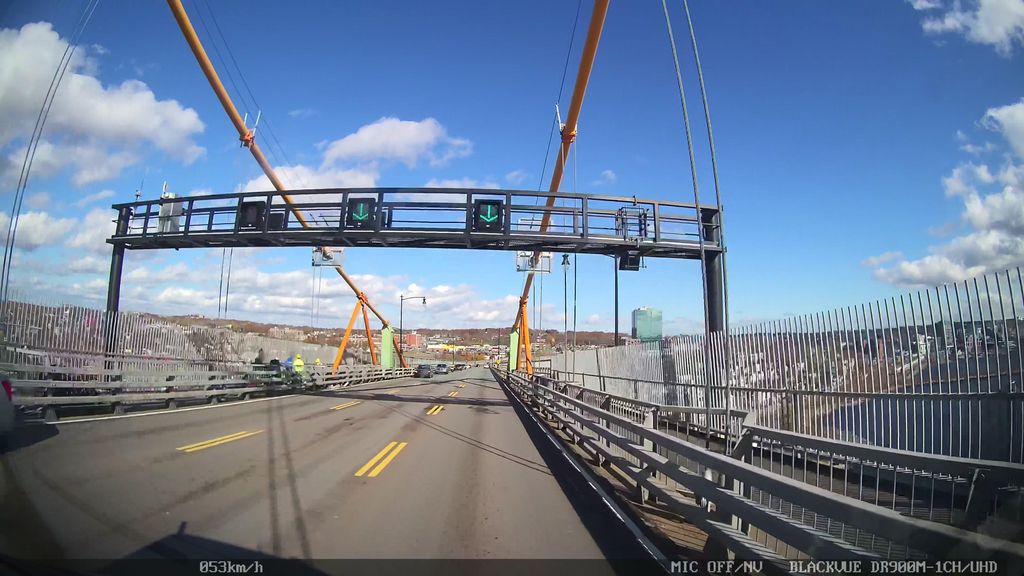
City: halifax